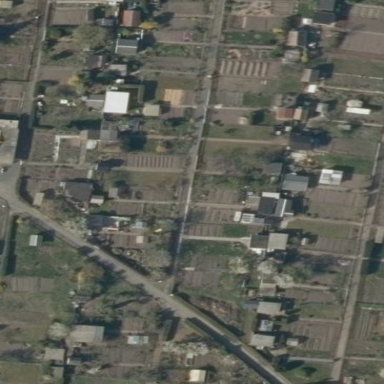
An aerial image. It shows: Area designated for allotments.